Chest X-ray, PA view. Patient: 57 years old, sex M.
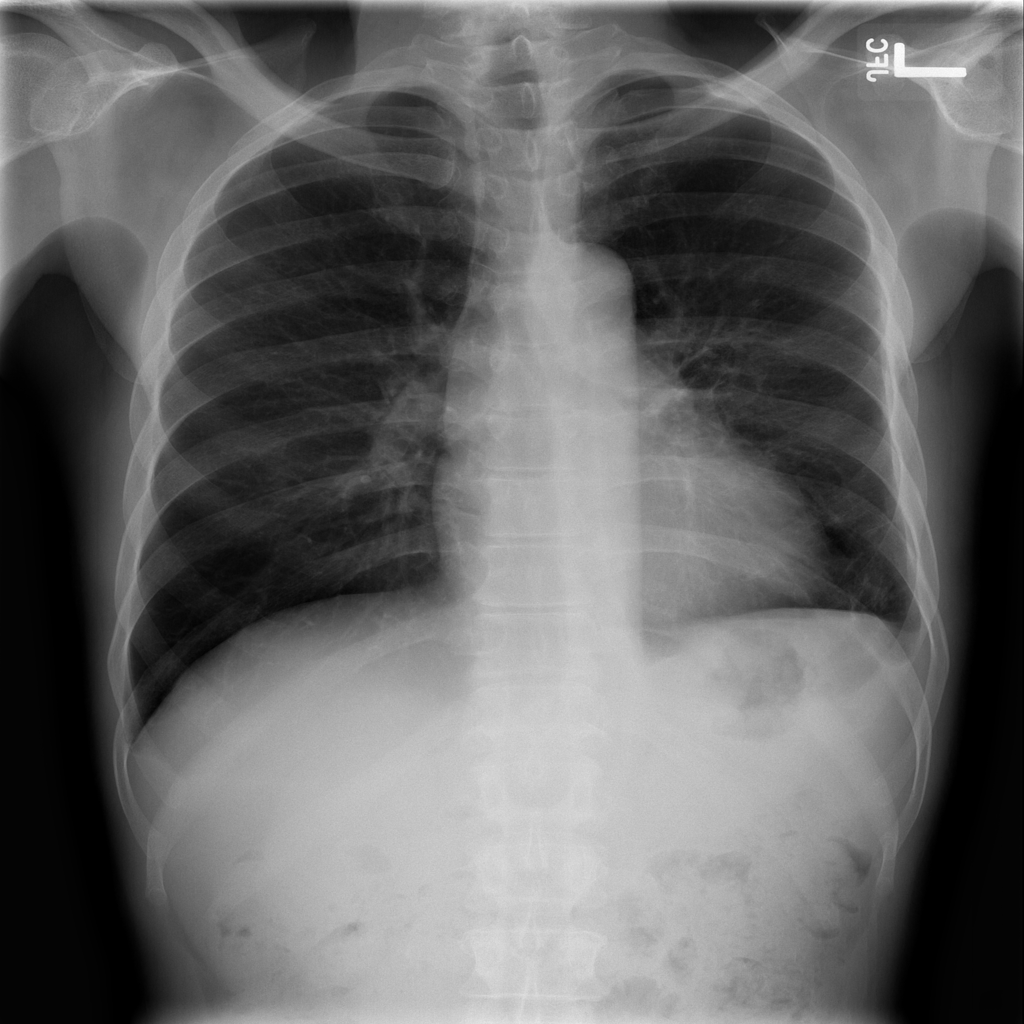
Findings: No Finding